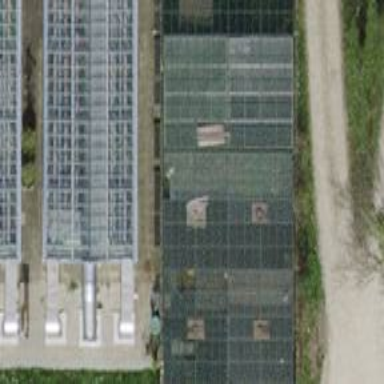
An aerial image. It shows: Greenhouse.